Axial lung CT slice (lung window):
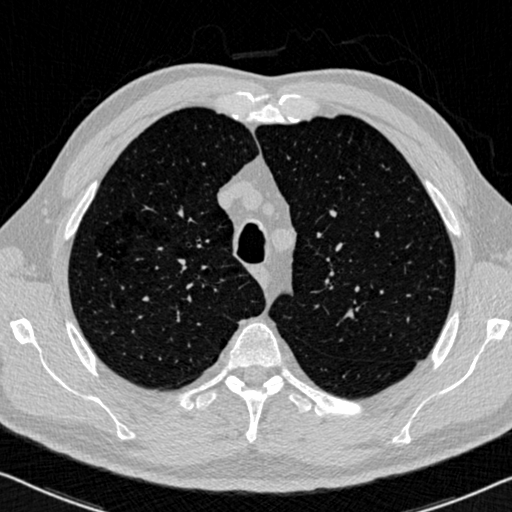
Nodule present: no